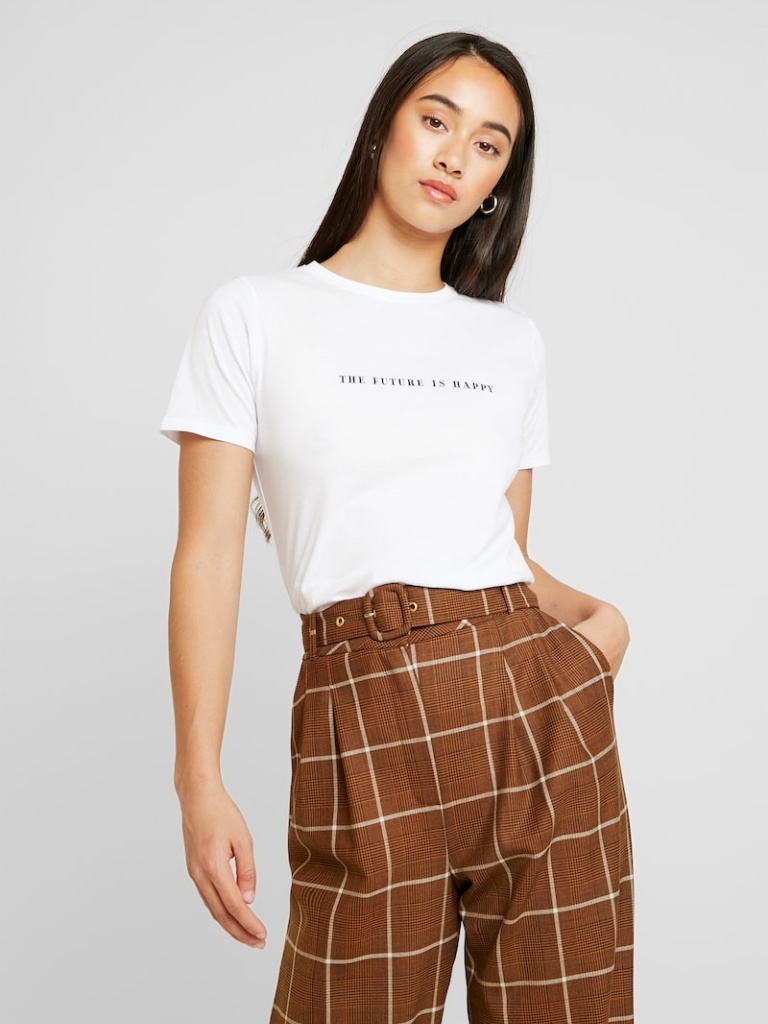
cotton tight short sleeve hip length Fully Tucked in crew t-shirt